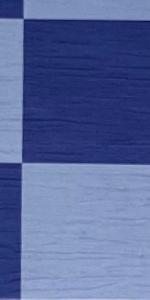
Label: Empty